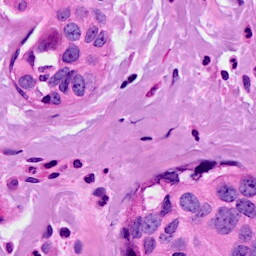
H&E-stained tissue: Breast